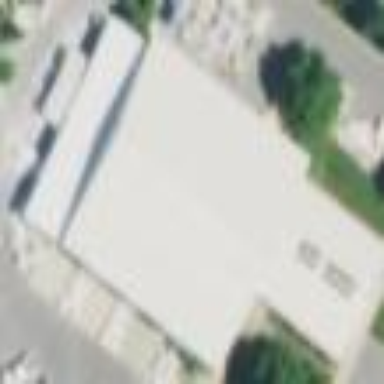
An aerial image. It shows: Building.